Question: Is there a way to determine the area a component could have for itself in a container?
I'm using <URL>. Say I have two components: a 'JPanel' and a 'JSlider', that are added in a container. The JSlider is docked south of the container, and grows/shrinks horizontally when the container is resized. The JPanel has some initial size, say, 100x100. In this scenario, the JPanel could have for itself all the area the container has, except for the area that the JSlider occupies. So if the container is 400x400, the JPanel have a size of 400x384, if the slider had a height of 16, and if it expanded fully.
Anyway, If I call 'panel.getSize()', I get 100x100, as I should. I want to know if there is a way to get the size of the area where the component expand. So in this case, I would like to do something that gets me a dimension of 400x384.
---
Illustration:

Here the black outline marks the , white indicates unused space, red marks the and blue marks the component whose available space I'm trying to determine.
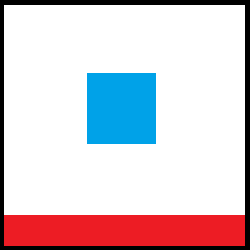
Answer: I would change your layout.
For example I would use a BorderLayout. Then you add your red panel to the south and another panel to the "CENTER" of the BorderLayout. This other panel will now contain all the available space available in the frame.
Then you add your blue panel to the panel you just added to the center. Now you can just use:
'''
blue.getParent().getSize();
'''
to determine the space available.
In other words don't always try to solve layout problems with a single layout manager.